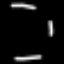
Label: octagon